Question: I know I'm missing some things and that's what I really need help with. The code doesn't work in all cases and am looking for help improving/fixing it.
Assignment:

The code I have so far:
'''
public String word(int num, String words)
{
int l = words.indexOf(" ");
int r = words.indexOf(" ", l+1);
for(int i = 3; i <= num; i++){
l = r;
r = words.indexOf(" ", l+1);
//if(i != num)
// l = r;
}
String theword = words.substring(l,r);
return theword;
}
}
'''
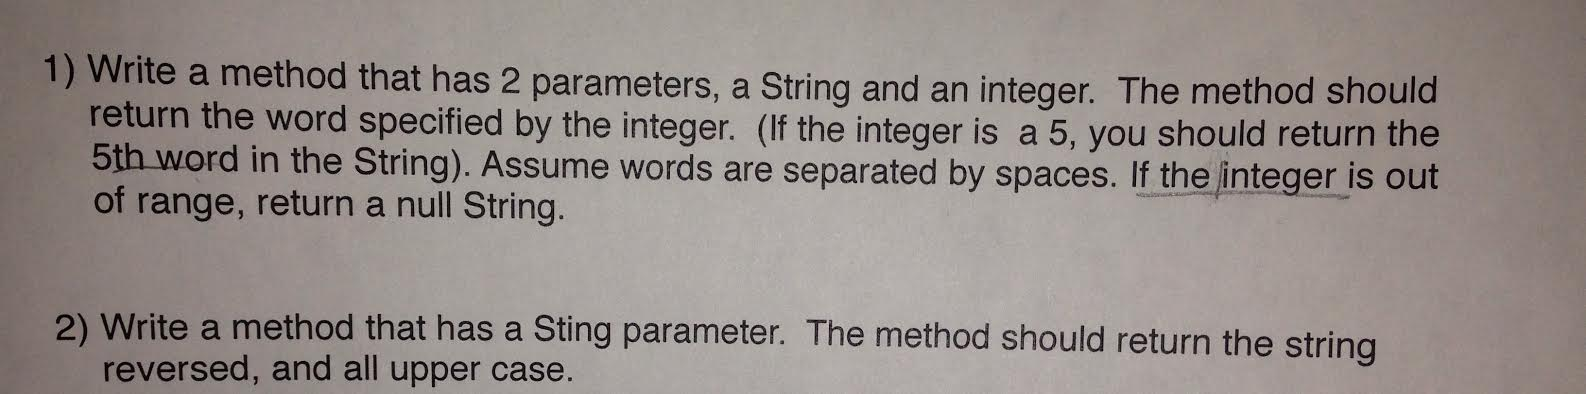
Answer: For the first problem, I'll give you two approaches (1. is recommended):
1. Use the String.split method to split the words up into an array of words, where each element is a word. Instead of one string containing all of the words, such as "hello my name is Michael", it will create an array of the words, like so [hello, my, name, is, Michael] and that way you can use the array to access the words. Very easy: public static String word(int num, String words)
{
// split words string into array by the spaces
String[] wordArray = words.split(" "); // or = words.split("\s+");
// if the number is within the range
if (num > 0 && num <= wordArray.length) {
return wordArray[num - 1]; // return the word from the word array
} else { // the number is not within the range of words
return null;
}
}
2. Only use this if you cannot use arrays! Loop through the word until you have found enough spaces to match the word you want to find: public static String word(int num, String words)
{
for (int i = 0; i < words.length(); i++) { // every character in words
if (words.substring(i, i+1).equals(" ")) { // if word is a space
num = num - 1; // you've found the next word, so subtract 1 (number of words left is remaining)
}
if (num == 1) { // found all words
// return this word
int lastIndex = i+1;
while (lastIndex < words.length()) { // until end of words string
if (words.substring(lastIndex, lastIndex+1).equals(" ")) {
break;
}
lastIndex = lastIndex + 1; // not a space so keep moving along the word
}
/*
// or you could use this to find the last index:
int lastIndex = words.indexOf(" ", i + 1); // next space after i+1
if (lastIndex == -1) { // couldn't find another space
lastIndex = words.length(); // so just make it the last letter in words
}*/
if (words.substring(i, i+1).equals(" ")) { // not the first word
return words.substring(i+1, lastIndex);
} else {
return words.substring(i, lastIndex);
}
}
}
return null; // didn't find word
}
As for the second problem, just iterate through the string and add each letter to a new string. You add each letter from the original string to a new string, but just back to front. And you can use <URL> to convert the string to upper case. Something like this:
'''
public static String reverse(String str) {
String reversedString = ""; // this will be the reversed string
// for every character started at the END of the string
for (int i = str.length() - 1; i > -1; i--) {
// add it to the reverse string
reversedString += str.substring(i, i+1);
}
return reversedString.toUpperCase(); // return it in upper case
}
'''